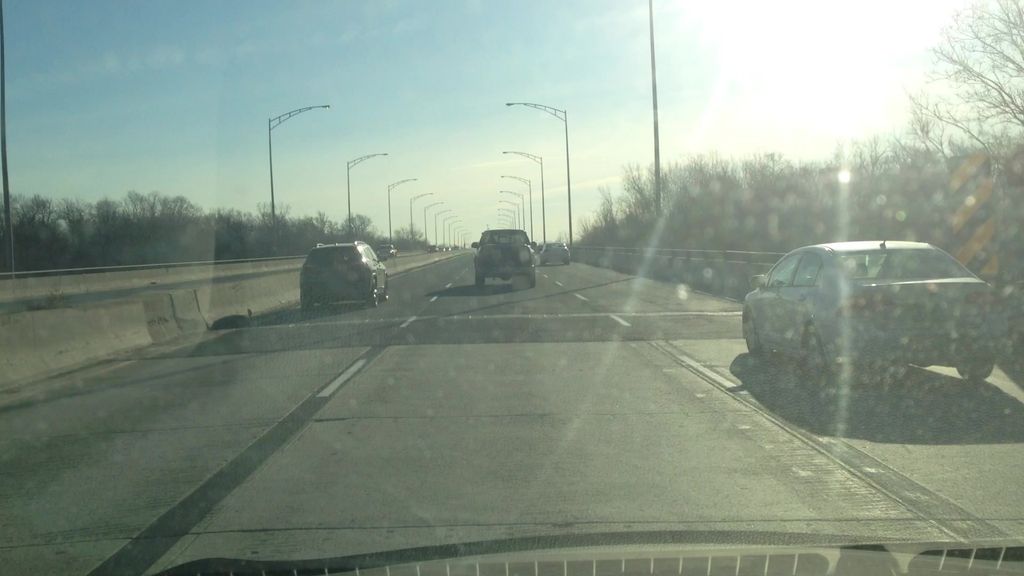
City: montreal